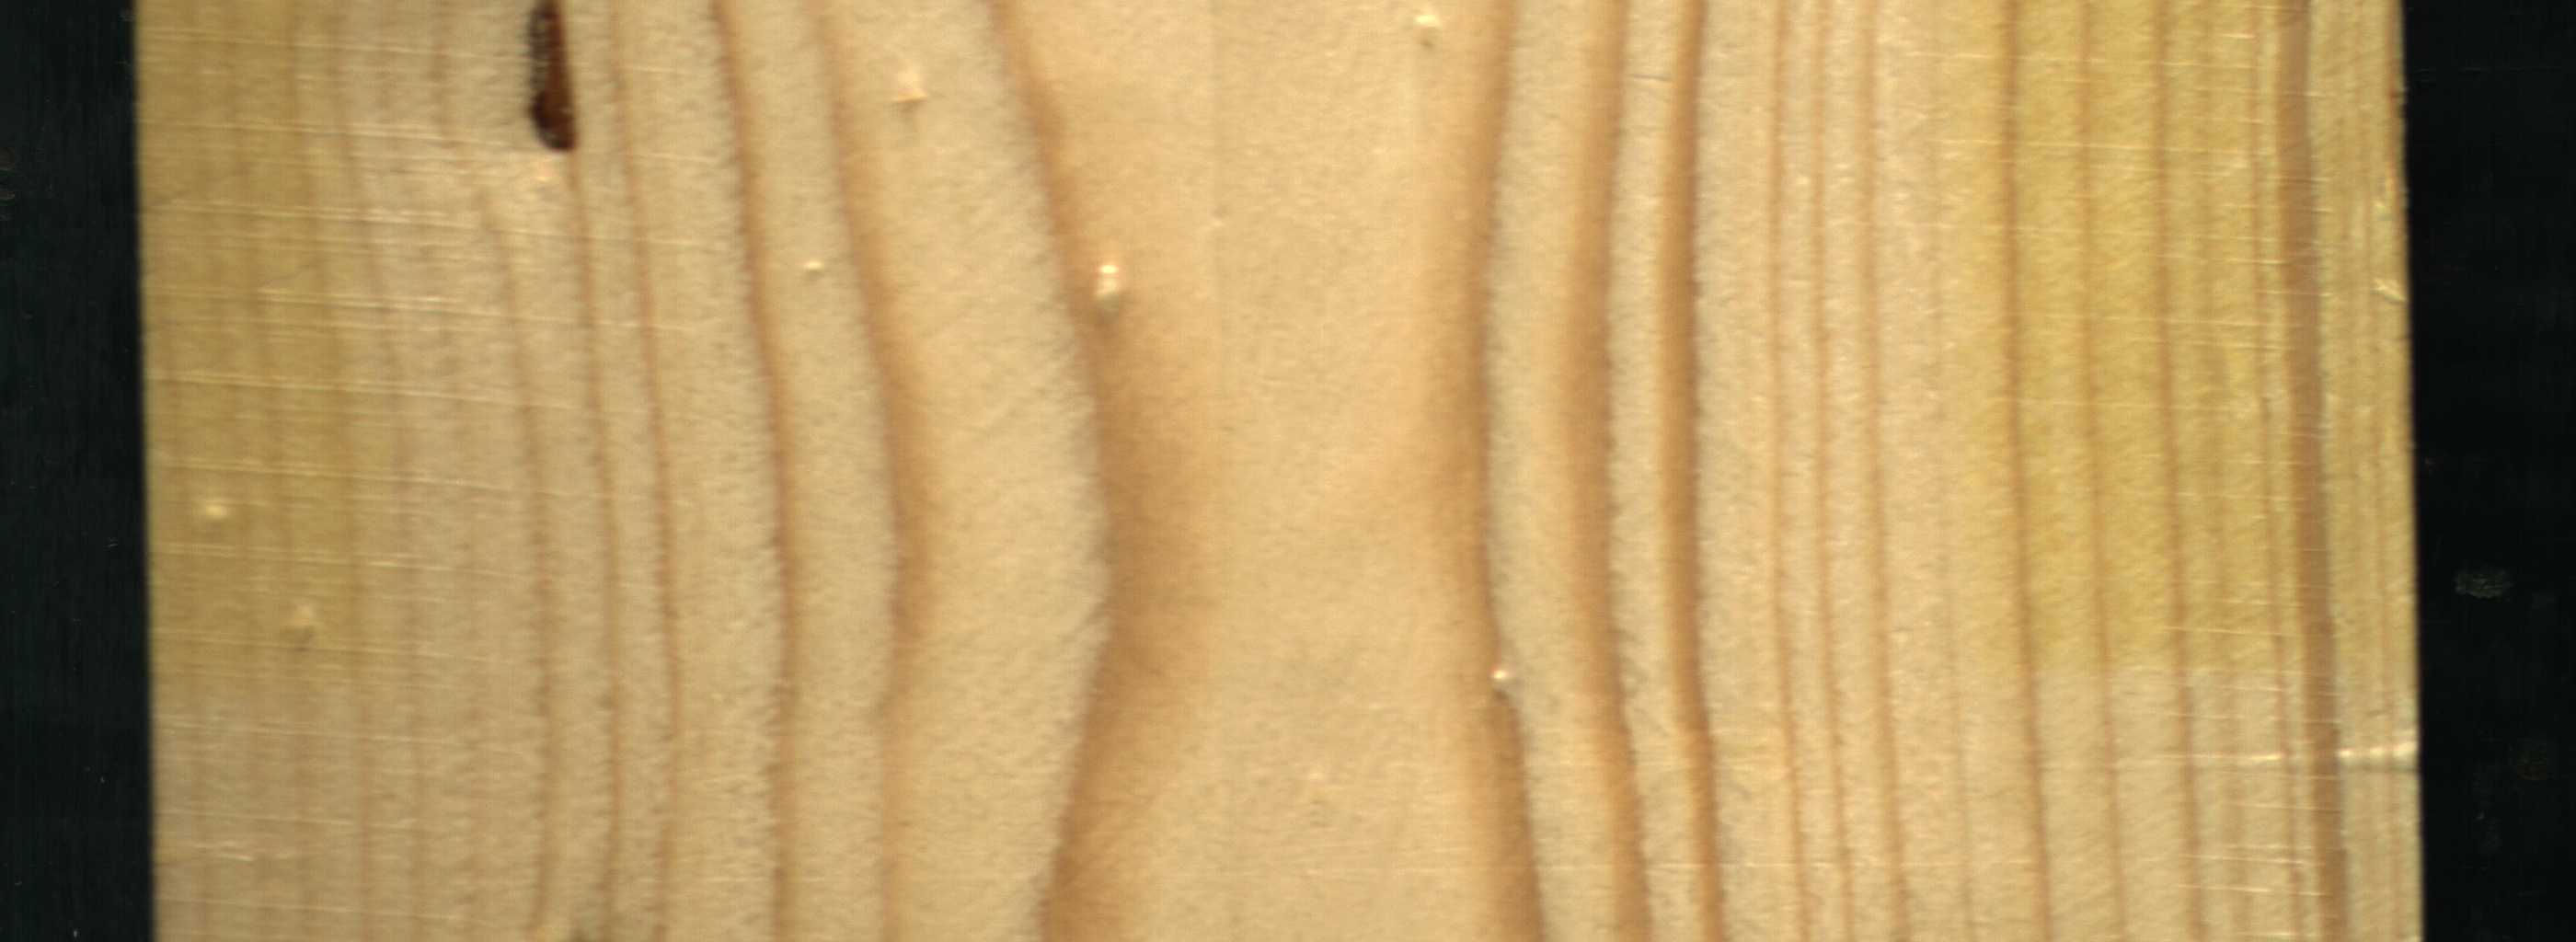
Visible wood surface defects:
resin